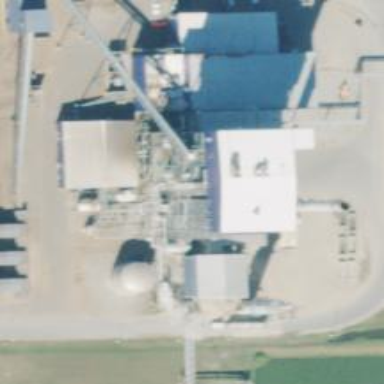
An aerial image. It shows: Generator powered by steam turbine.